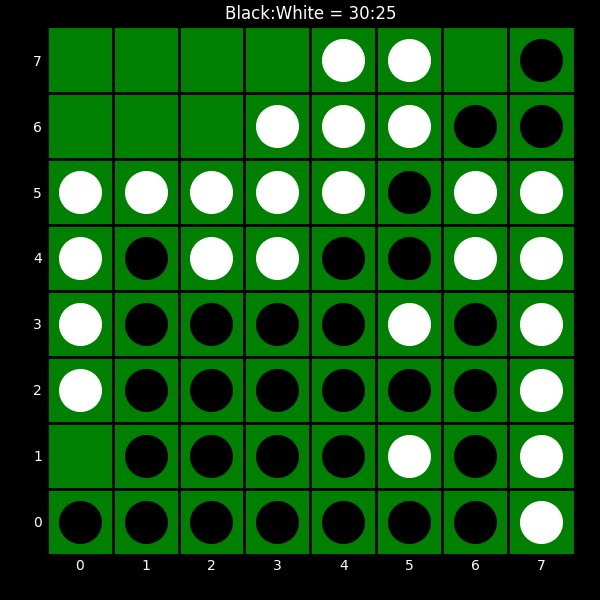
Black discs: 30
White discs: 25